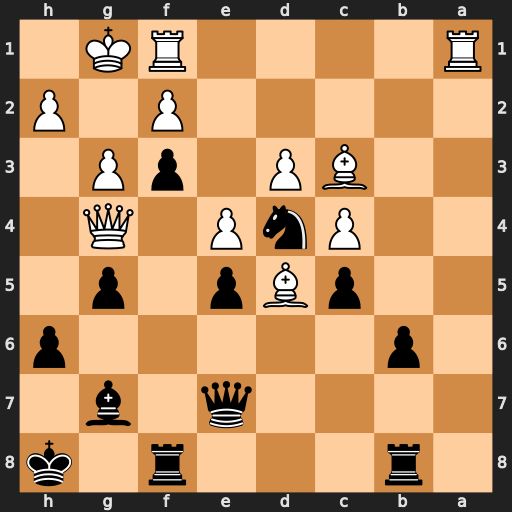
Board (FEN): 1r3r1k/4q1b1/1p5p/2pBp1p1/2PnP1Q1/2BP1pP1/5P1P/R4RK1
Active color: b
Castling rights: -
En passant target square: -
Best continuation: Ne2+ Kh1 Nxc3